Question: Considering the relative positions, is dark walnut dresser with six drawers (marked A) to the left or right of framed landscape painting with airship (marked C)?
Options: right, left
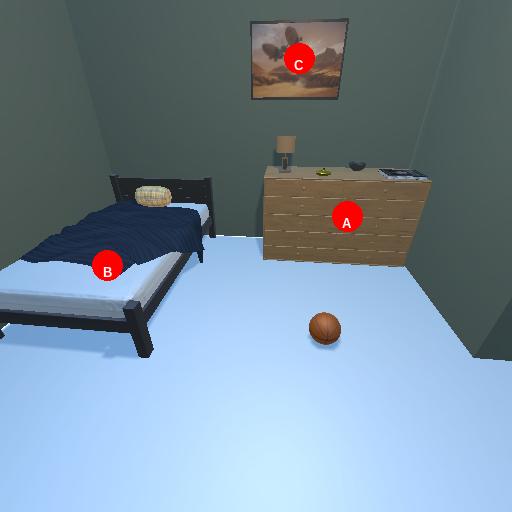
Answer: right